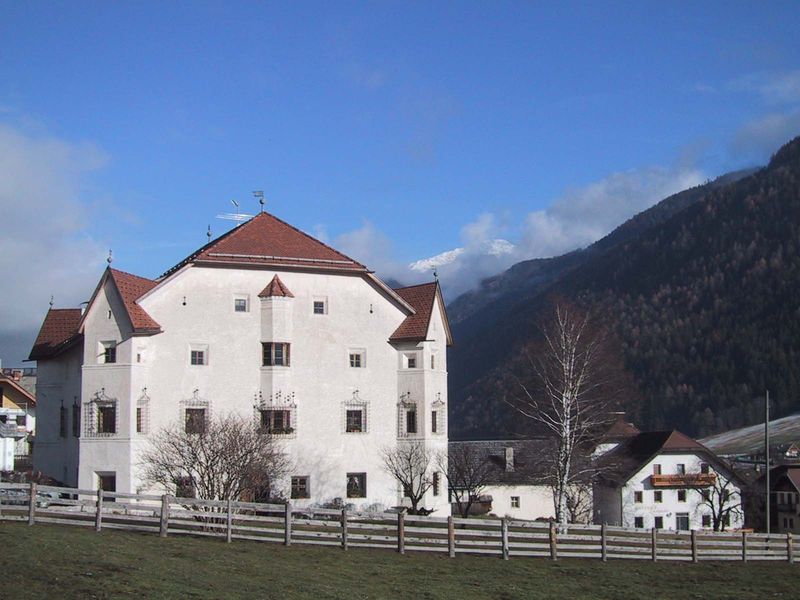
Titel: Ansitz Heufler
Standort: Rasen-Antholz (EU - I - Südtirol)
Schlagwörter: baum, berg, blau, himmel, laub, schatten, weiß, wolken, bäume, grün, landschaft, äste, braun, fenster, licht, dach, gebäude, haus, rot, schloss, schnee, wiese, zaun, architektur, bild, birke, birken, häuser, weide, gitter, sonne, wald, turm, balkon, ansicht, fassade, ort, mast, berge, gebirge, dorf, dächer, giebel, bergkette, hof, weis, winter, zinnen, pfosten, foto, fotografie, hitler, erker, scheune, österreich, villa, lanschaft, zaum, stange, antennen, dachpfannen, zeigel, häsuer, sissi, bum, kärnten